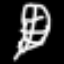
Label: leaf